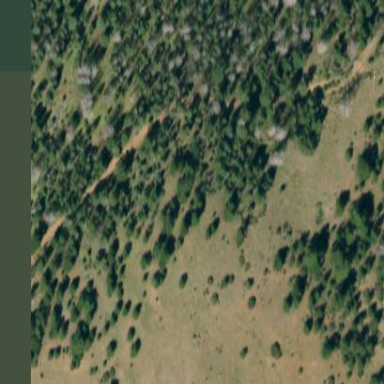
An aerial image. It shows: Forest dominated by evergreen needle-leaved trees.